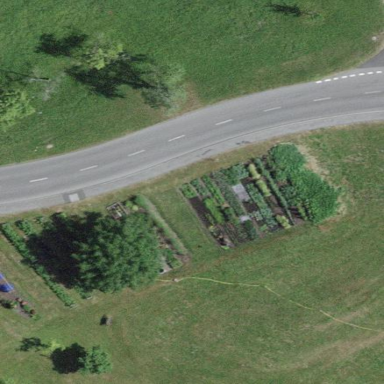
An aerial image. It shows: Farmyard area.